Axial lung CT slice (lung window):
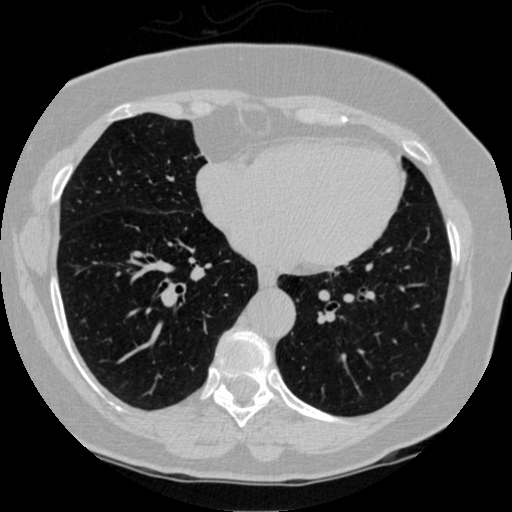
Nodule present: no